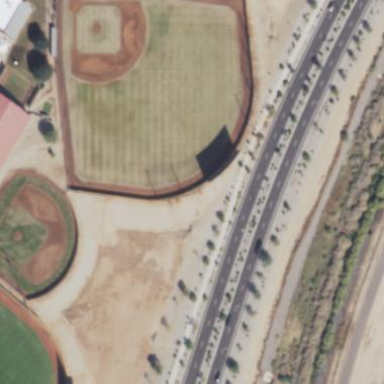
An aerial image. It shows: Baseball pitch for leisure land.